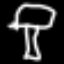
Label: mushroom